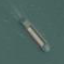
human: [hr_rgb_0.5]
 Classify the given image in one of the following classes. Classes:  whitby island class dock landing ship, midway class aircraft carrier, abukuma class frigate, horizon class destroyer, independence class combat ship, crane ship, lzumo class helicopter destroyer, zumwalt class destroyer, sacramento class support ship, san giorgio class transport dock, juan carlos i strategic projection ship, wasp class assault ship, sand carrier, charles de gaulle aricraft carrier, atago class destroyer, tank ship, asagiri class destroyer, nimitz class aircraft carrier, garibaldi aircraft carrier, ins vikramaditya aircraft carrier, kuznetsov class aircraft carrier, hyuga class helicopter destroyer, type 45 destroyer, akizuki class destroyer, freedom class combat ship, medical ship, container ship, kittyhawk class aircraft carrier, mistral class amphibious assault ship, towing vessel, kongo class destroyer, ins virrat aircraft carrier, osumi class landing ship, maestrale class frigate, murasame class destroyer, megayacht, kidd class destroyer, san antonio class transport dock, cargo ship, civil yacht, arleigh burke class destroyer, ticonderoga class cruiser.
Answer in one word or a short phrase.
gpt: Sand carrier